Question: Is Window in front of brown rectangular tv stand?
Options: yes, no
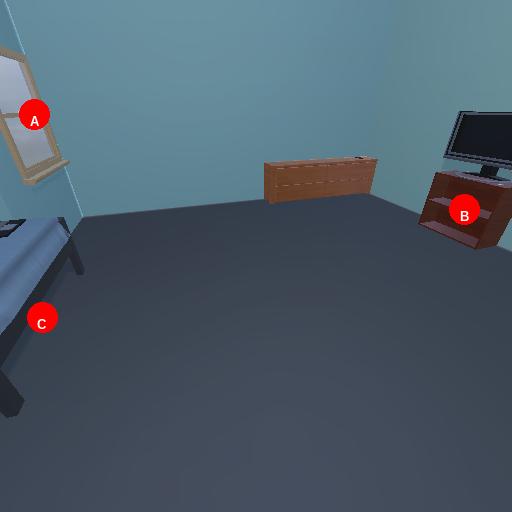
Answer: yes